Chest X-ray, AP view. Patient: 36 years old, sex M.
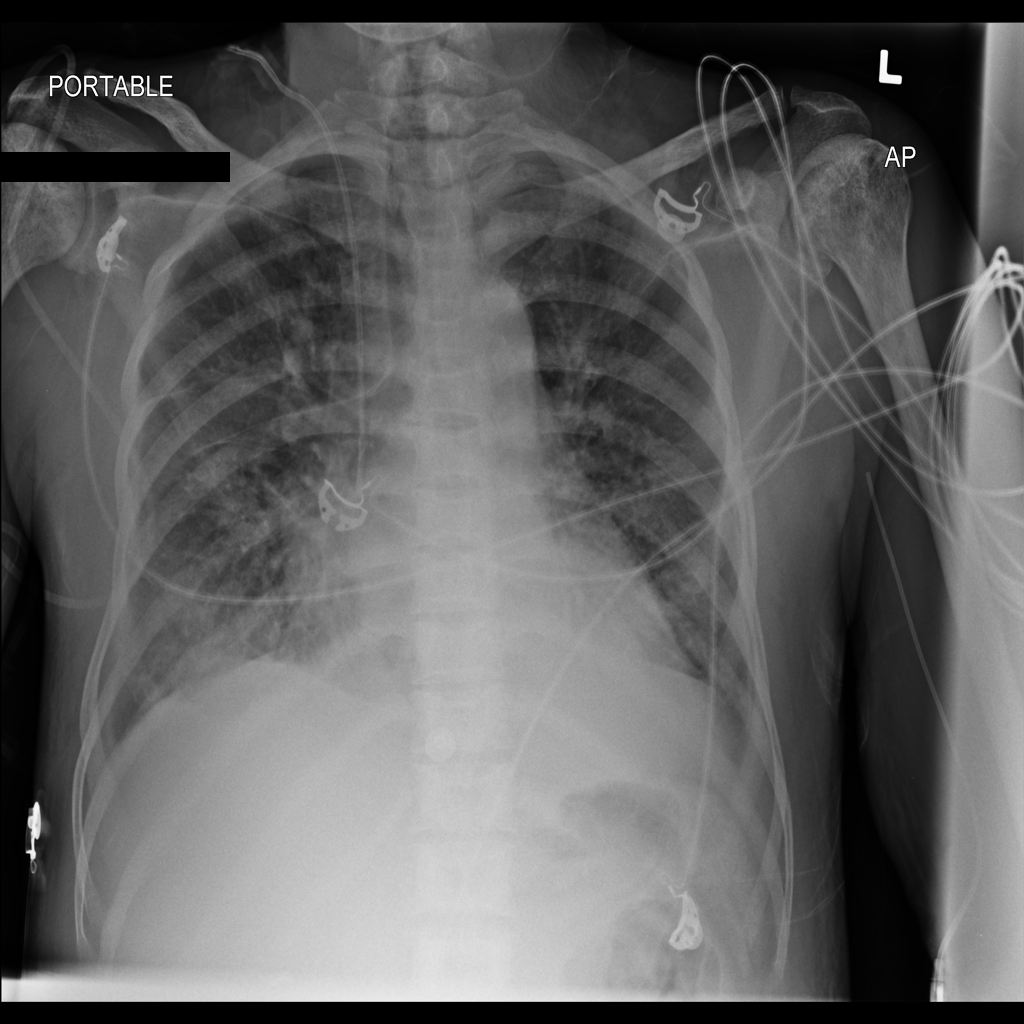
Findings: No Finding